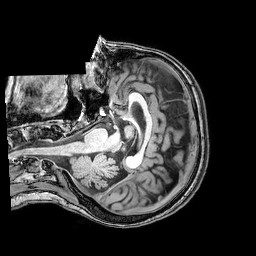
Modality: T1w
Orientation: axial
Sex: female
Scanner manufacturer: philips
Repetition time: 0.008214 s
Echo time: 0.00376 s